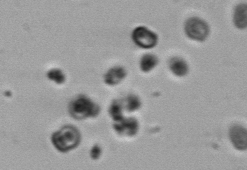
Label: Phaeocystis